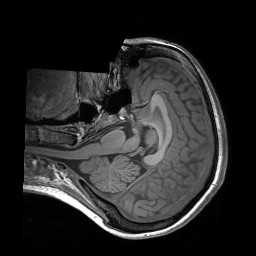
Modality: T1w
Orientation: axial
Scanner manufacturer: siemens
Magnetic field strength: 3 T